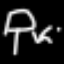
Label: mushroom